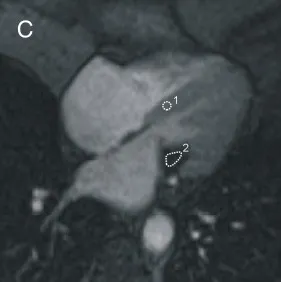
4-chamber. Orientations,. Areas 1 and 2 in (C) show the regions of interest wherefrom signal intensity-time curves of myocardium (ROI 1) and mass (ROI 2) were derived in 4-chamber view. LV = left ventricle.
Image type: radiology (mri)